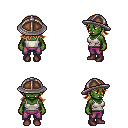
a pixel art fantasy rpg character, female body template, orc, green skin, white pirate shirt, magenta pants, brown loose hair, chain helm, maroon shoes, four views (front, back, left, right), 2x2 character sprite sheet, small pixel art, hard edges, no anti-aliasing